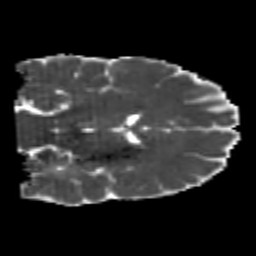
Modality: MD
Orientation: coronal
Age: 21
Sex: male
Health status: healthy
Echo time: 0.074 s